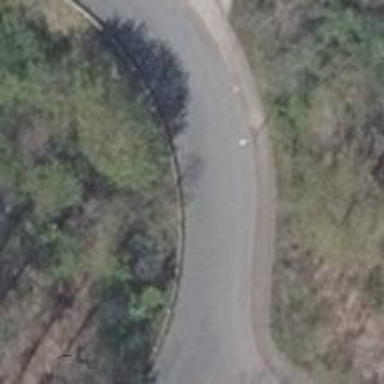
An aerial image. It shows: Residential road with asphalt surface and sidewalk on the left.